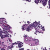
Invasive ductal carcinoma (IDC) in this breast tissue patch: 1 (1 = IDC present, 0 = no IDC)